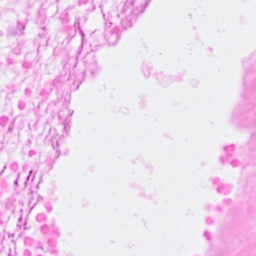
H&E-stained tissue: Breast